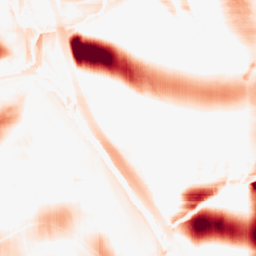
Category: morphological
Decomposition family: morphological_square
Decomposition parameters: operation: opening
size: 50
Upsampling method: quadratic
Upsampling parameters: scale: 2
Upsampling scale: 2